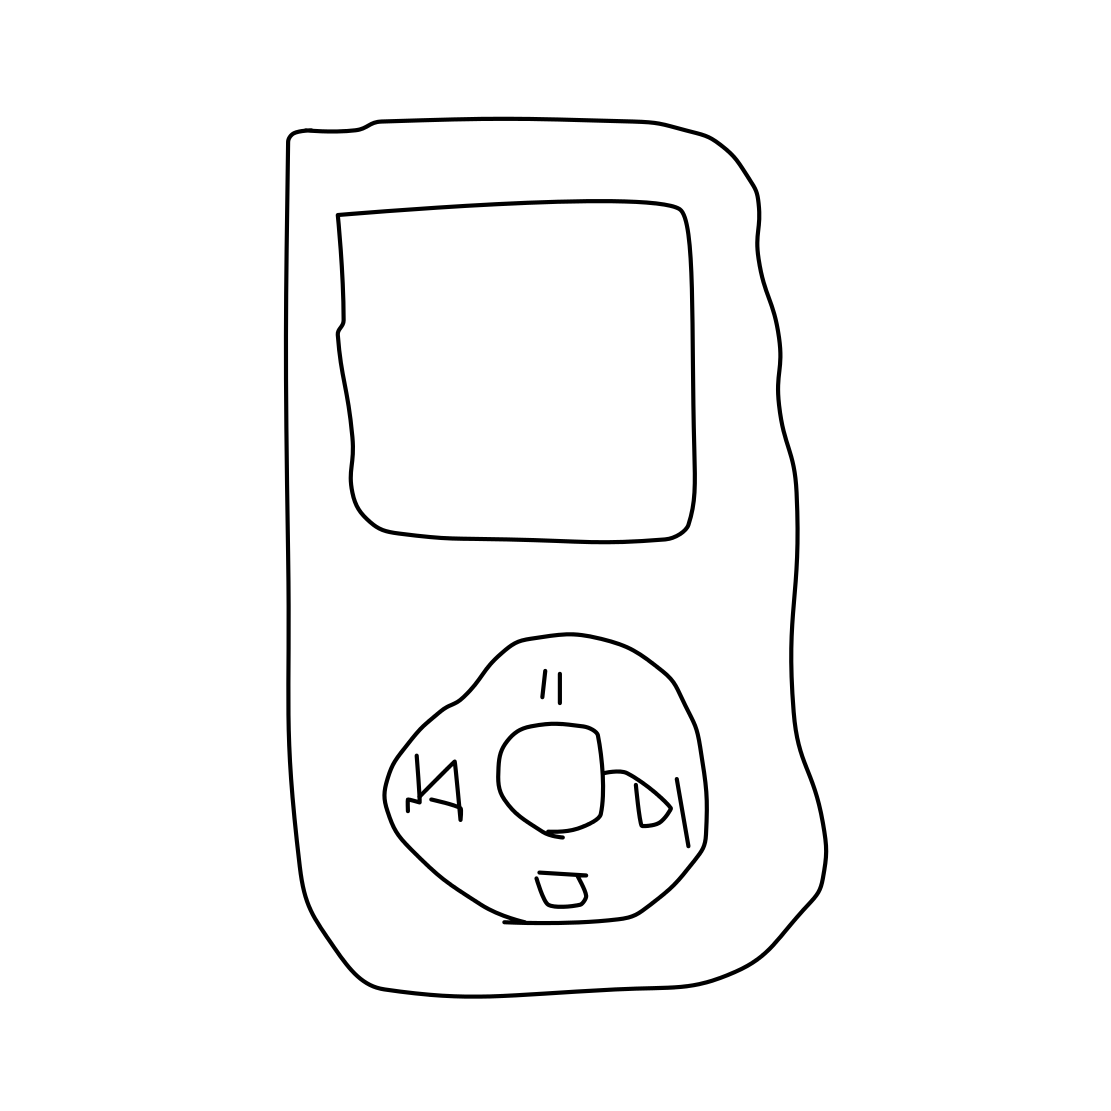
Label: ipod